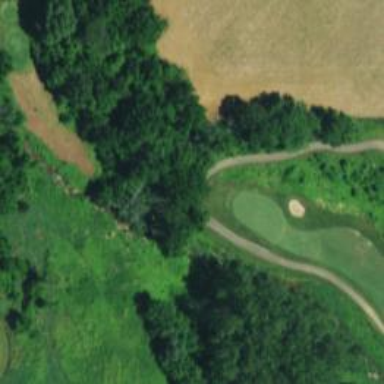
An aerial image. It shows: Path for both road and golf.